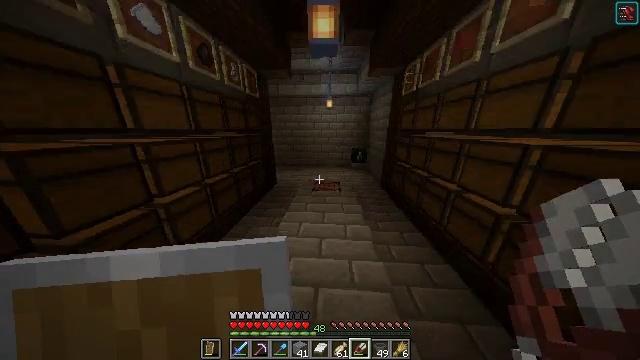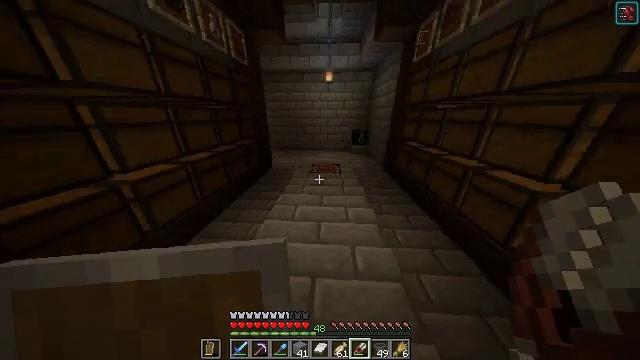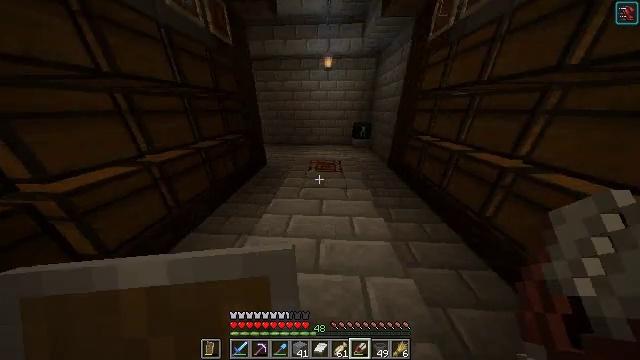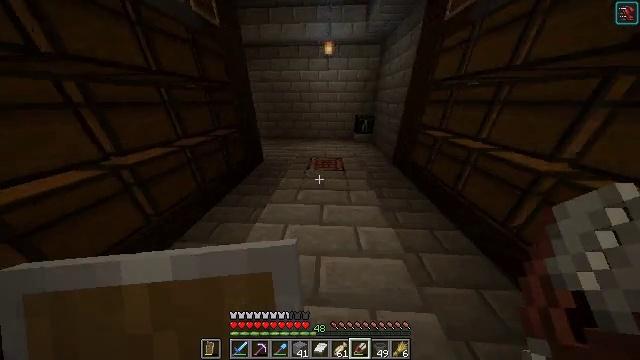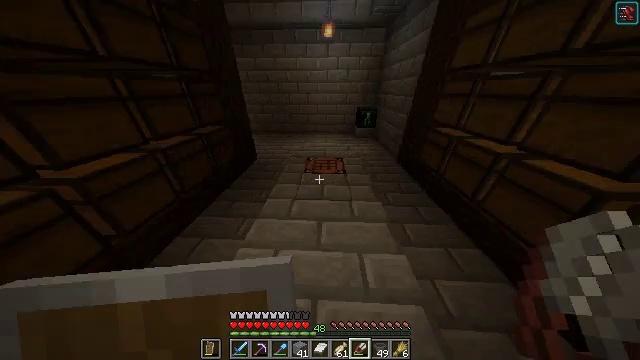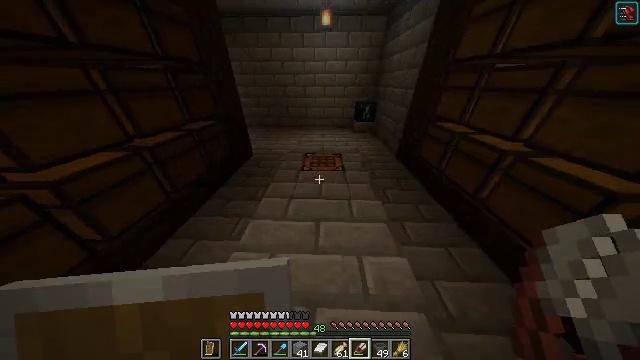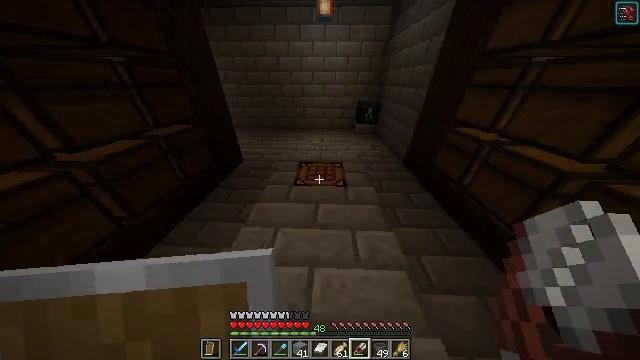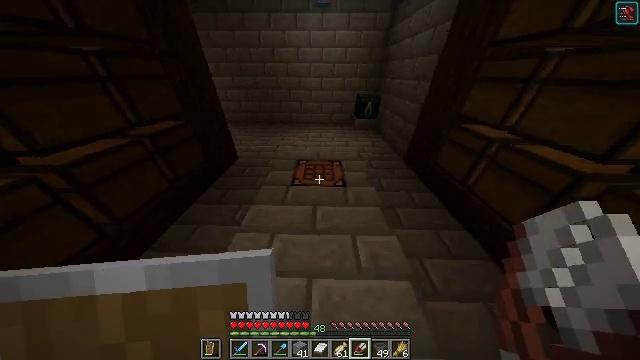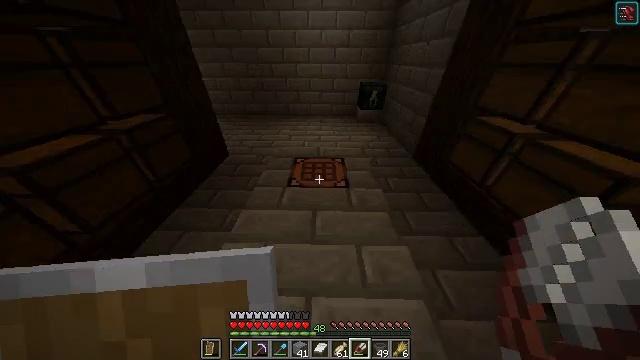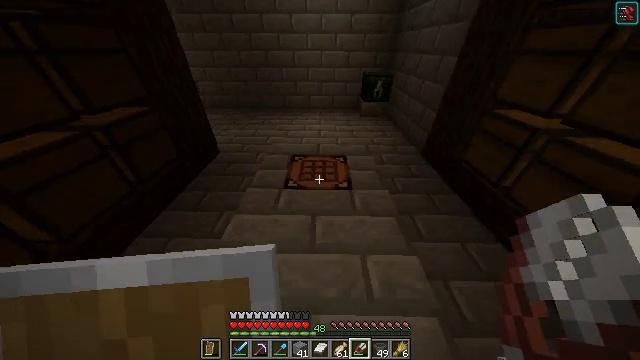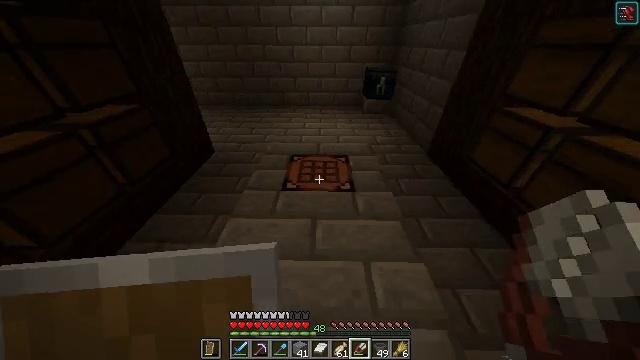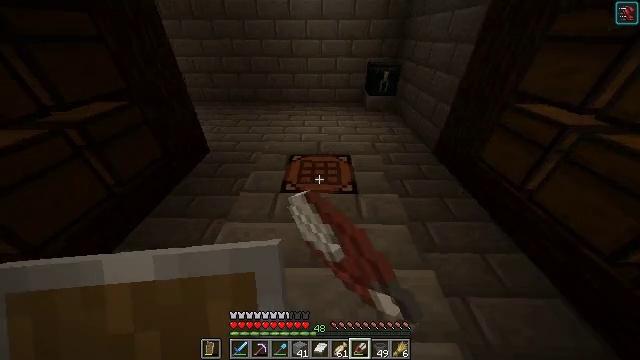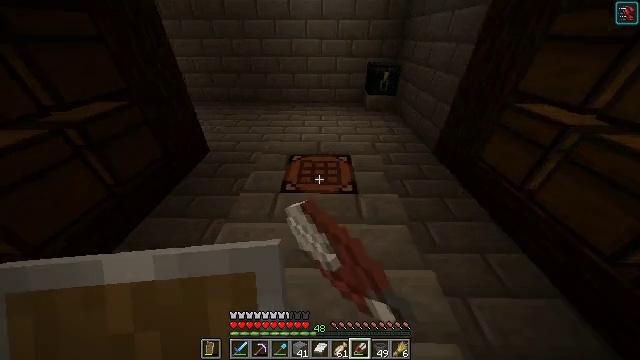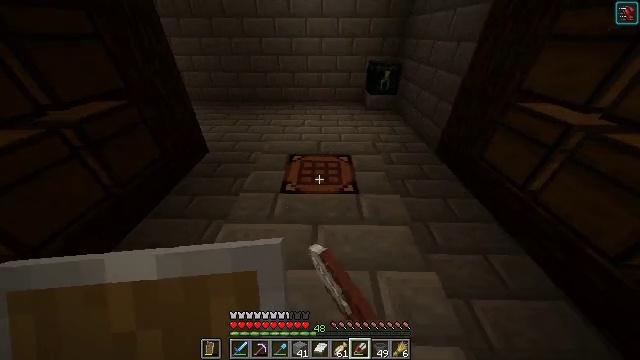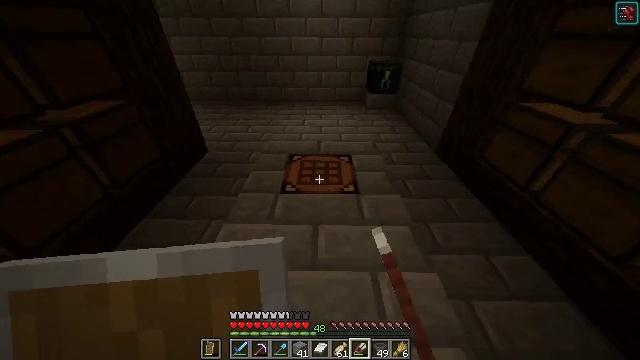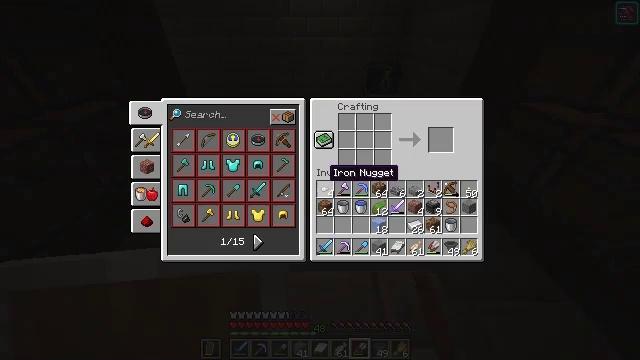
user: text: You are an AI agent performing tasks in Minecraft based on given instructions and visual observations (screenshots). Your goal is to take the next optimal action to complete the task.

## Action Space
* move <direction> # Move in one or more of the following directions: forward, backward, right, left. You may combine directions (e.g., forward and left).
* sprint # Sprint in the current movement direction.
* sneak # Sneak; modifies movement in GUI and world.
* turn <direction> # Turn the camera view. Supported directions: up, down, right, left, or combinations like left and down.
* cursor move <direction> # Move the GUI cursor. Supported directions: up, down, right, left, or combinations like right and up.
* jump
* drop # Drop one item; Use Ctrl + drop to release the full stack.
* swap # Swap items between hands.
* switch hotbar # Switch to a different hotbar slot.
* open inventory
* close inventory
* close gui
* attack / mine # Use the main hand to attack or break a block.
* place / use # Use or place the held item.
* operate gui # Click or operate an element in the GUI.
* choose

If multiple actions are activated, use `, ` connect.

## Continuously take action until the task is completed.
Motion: motion action
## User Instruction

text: Combine ice blocks in the crafting table to get packed ice.
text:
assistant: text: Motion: move forward, turn down
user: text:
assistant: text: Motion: move forward, turn down
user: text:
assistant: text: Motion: move forward, turn down
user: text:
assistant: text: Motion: move forward, turn down
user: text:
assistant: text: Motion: move forward, turn down
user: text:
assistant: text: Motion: move forward
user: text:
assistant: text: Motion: turn down
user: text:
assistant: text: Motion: turn down
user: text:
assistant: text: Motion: no_op
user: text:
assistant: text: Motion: use / place
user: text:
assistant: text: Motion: use / place
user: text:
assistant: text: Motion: use / place
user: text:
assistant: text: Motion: no_op
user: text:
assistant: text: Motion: no_op
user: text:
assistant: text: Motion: open gui
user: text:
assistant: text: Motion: no_op
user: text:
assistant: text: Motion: no_op
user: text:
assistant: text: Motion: cursor move right
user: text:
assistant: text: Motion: cursor move right and down
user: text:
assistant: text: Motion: cursor move right and down
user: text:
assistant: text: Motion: no_op
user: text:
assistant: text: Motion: no_op
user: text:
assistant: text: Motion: no_op
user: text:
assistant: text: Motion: operate gui
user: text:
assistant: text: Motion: operate gui
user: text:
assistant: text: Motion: cursor move left and up
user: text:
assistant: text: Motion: cursor move left and up
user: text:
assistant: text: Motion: no_op
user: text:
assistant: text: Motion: no_op
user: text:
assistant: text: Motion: no_op